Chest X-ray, AP view. Patient: 46 years old, sex M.
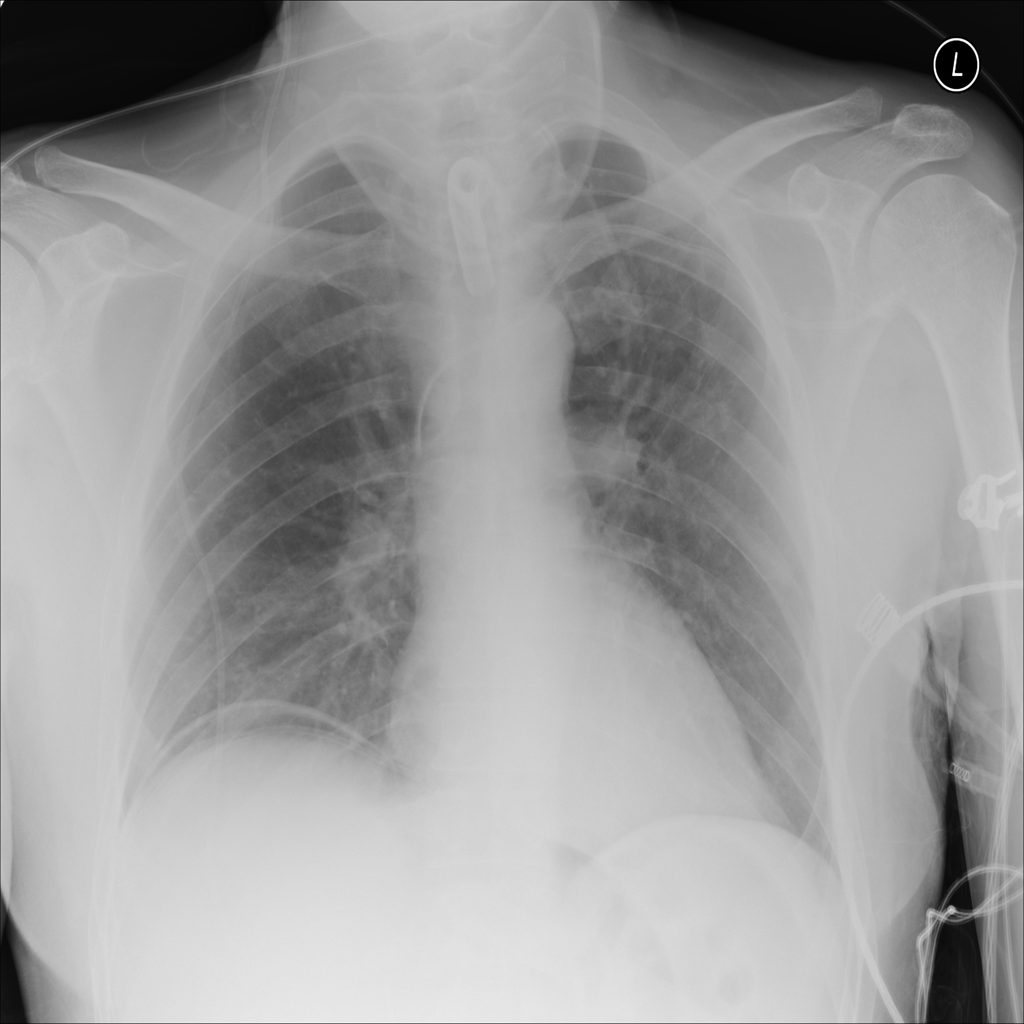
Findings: No Finding